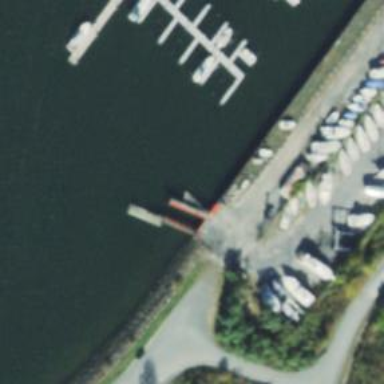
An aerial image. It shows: This slipway is service road leading to leisure land area.